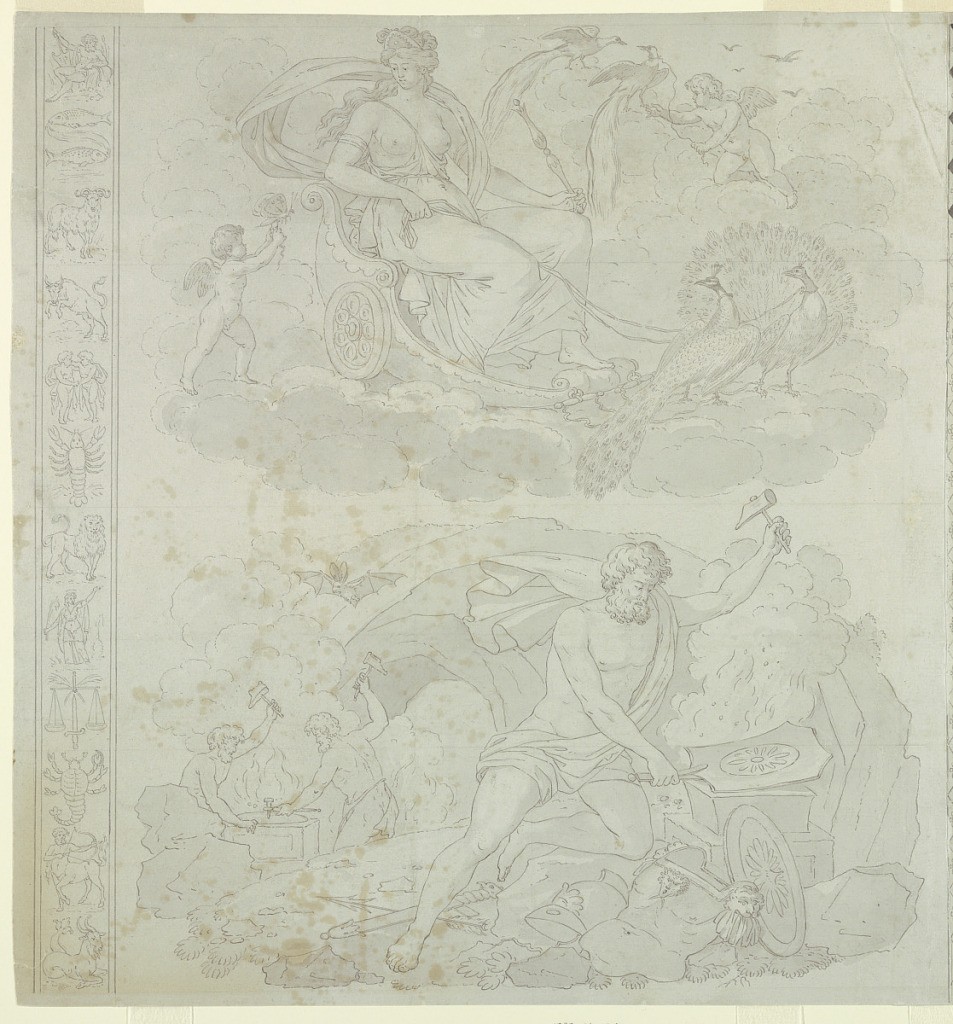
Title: Cartoon for Cotton Printing: Les Quatre Elements
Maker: Hartmann et Fils, Munster, France
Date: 1810–20
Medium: Pen and ink, brush and gray wash on cream laid paper
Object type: Drawing
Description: The design for a textile is composed of four vignettes, separated in pairs vertically, in the center of the composition by a strip composed of trophies symbolizing the elements, and at the repeat, by a strip showing the signs of the zodiac:
A: upper left, Juno seated in a chariot drawn over the clouds by peacocks and accompanied by amoretti (personifying Air); Lower left, Vulcan forging armour (personifying Fire)